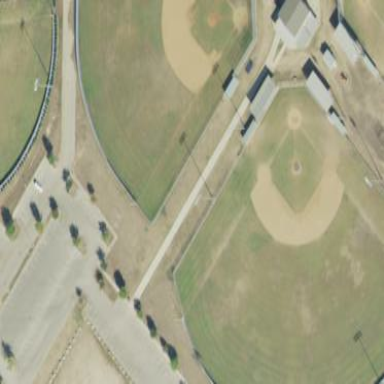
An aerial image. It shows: Baseball pitch for leisure land activities.